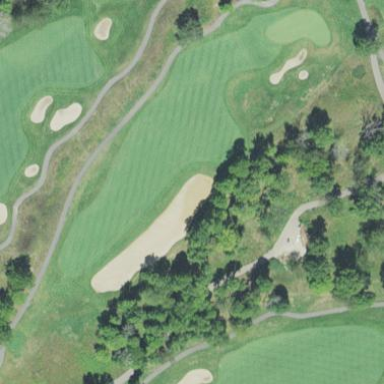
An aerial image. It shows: Sandy area is golf bunker.